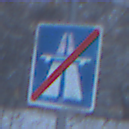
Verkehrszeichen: EndeAutbahn
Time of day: Midday
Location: Outdoor (Nature)
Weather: Overcast
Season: Winter
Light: Natural